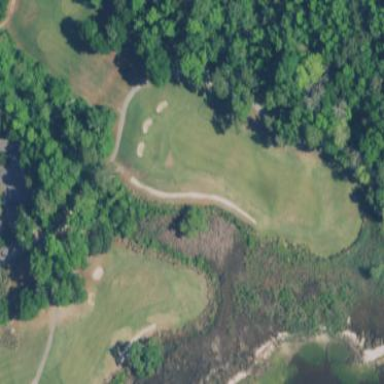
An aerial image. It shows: Grassy golf fairway.